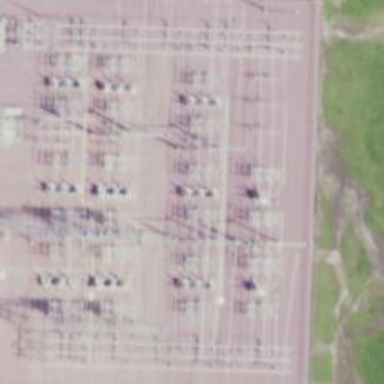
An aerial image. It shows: Switch used for power control.